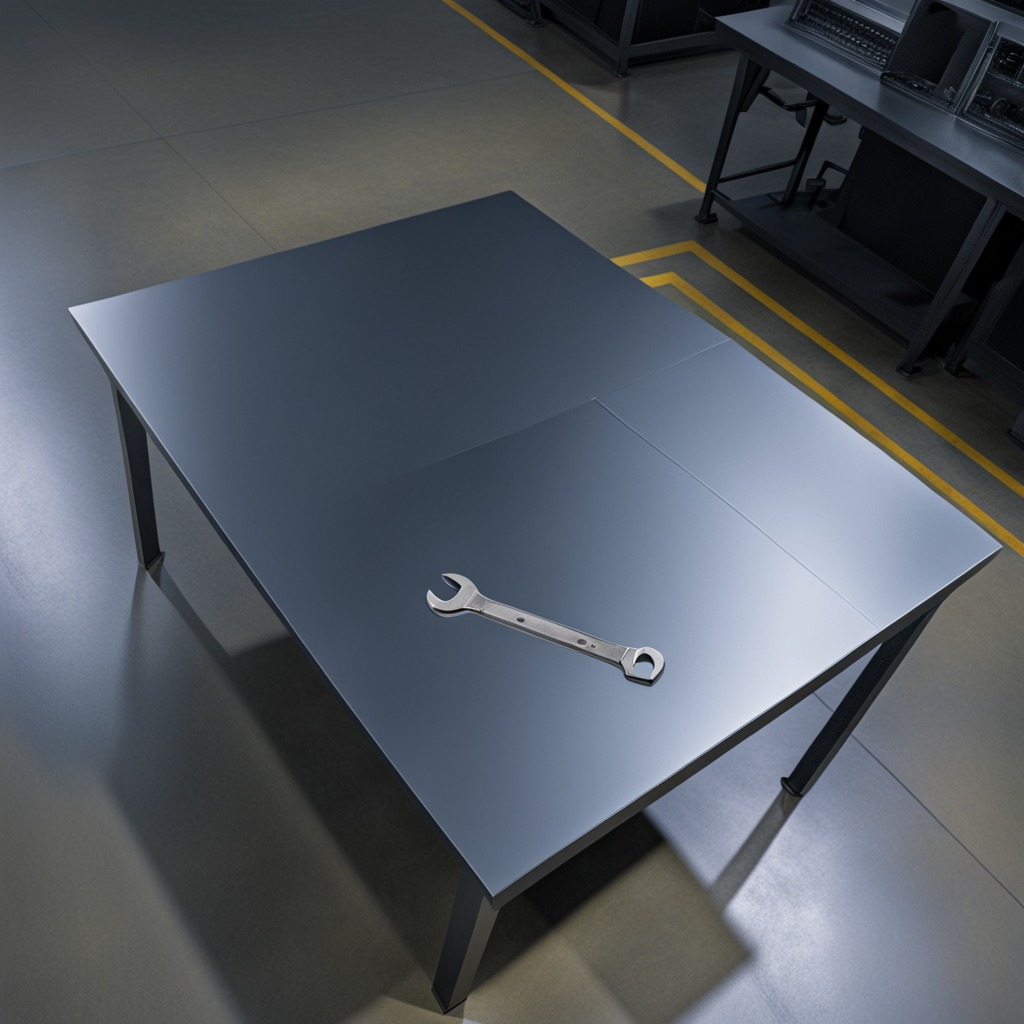
An wrench lies on a clean empty table in a basement in the evening soft directional lighting on the tabletop realistic grain studio-quality clarity centered framing